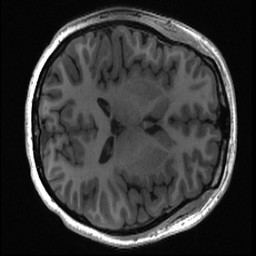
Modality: T1w
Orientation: axial